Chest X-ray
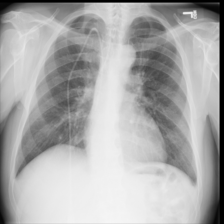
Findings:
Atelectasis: negative
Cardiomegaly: negative
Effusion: negative
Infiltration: negative
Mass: negative
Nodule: negative
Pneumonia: negative
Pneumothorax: negative
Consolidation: negative
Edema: negative
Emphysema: negative
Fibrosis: negative
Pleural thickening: negative
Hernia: negative